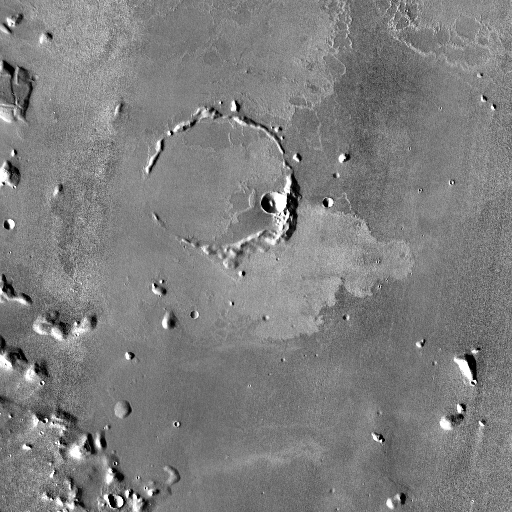
Crater classes present: Background, Other, Buried